Question: How to define a list of files in Swagger?
Here is what I did but it doesn't work.

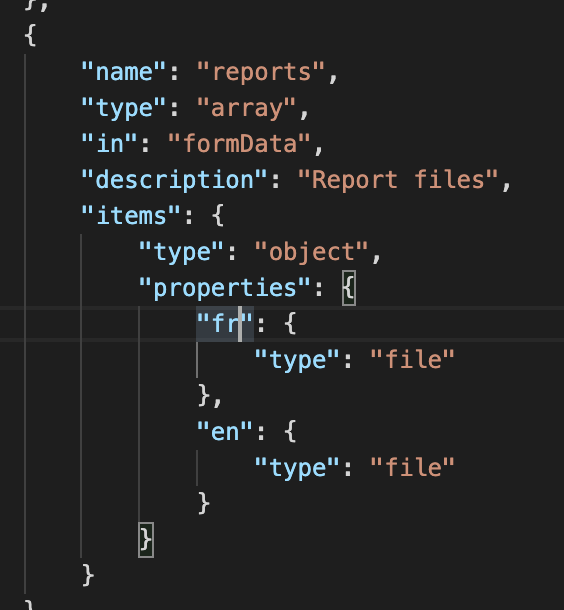
Answer: ### OpenAPI 2.0
In OpenAPI 2.0 ('swagger: '2.0''), you have to define each file as a separate parameter. This means you can only describe requests that send a / number of files. There is no way to define an unbound array of files.
'''
paths:
/something:
post:
consumes:
- multipart/form-data
parameters:
- in: formData
name: file1
type: file
- in: formData
name: file2
type: file
- ...
'''
### OpenAPI 3.0
Arrays of files are <URL> in OpenAPI 3.0. The request can be defined as follows:
'''
openapi: 3.0.0
paths:
/something:
post:
requestBody:
content:
multipart/form-data:
schema:
type: object
properties:
# "reports" will be used as the name of each file part/field
# in the multipart request
reports:
type: array
items:
type: string
format: binary
'''
### OpenAPI 3.1
OAS 3.1 also supports file arrays, but the syntax is slightly different from 3.0. Specifically, file arrays use 'items: {}' instead of binary string items.
'''
openapi: 3.1.0
paths:
/something:
post:
requestBody:
content:
multipart/form-data:
schema:
type: object
properties:
# "reports" will be used as the name of each file part/field
# in the multipart request
reports:
type: array
items: {}
'''